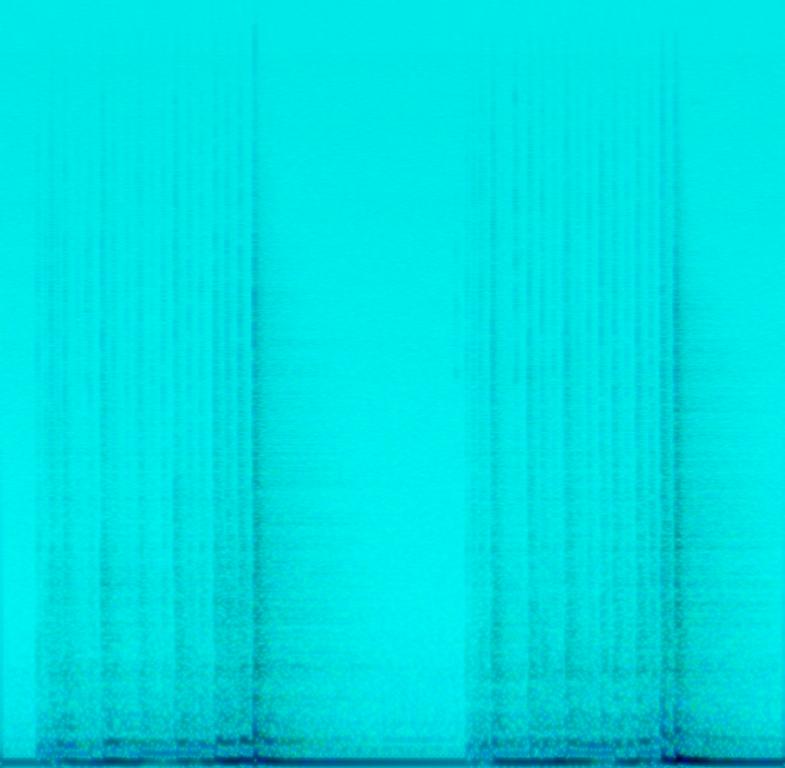
This music is a percussion instrumental. The tempo is medium fast with the drummer playing a groovy beat on the bass drum. The effect is low pitched loud, booming, resounding vibrato. There is no other instrument in this clip, so this could either be a tutorial or an introduction to a song.